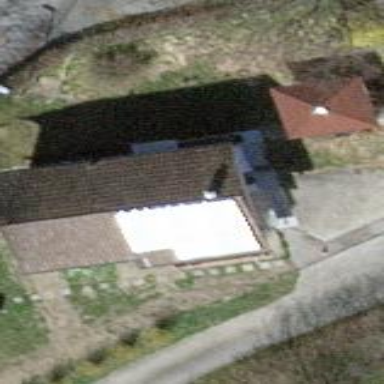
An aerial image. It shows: Gabled building with tile roof oriented along its length.